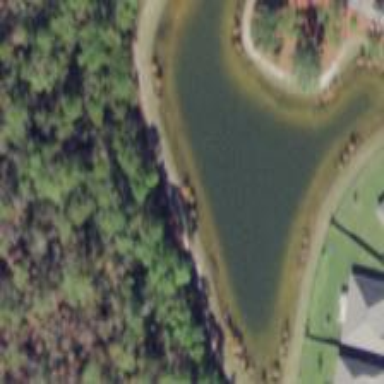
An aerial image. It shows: Pond with natural water.